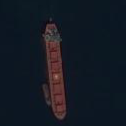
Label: Cargo_ship